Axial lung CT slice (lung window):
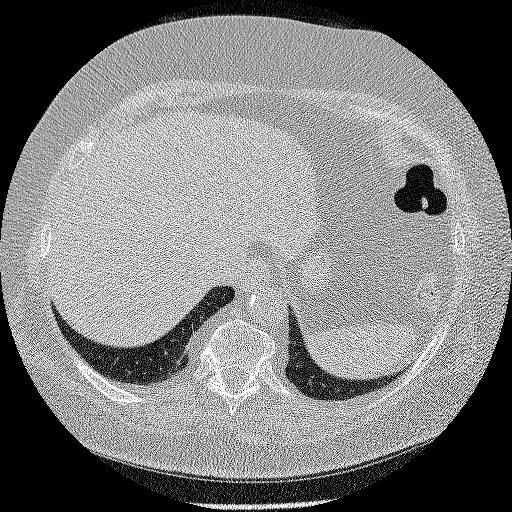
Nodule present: no